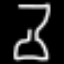
Label: hourglass